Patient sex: M
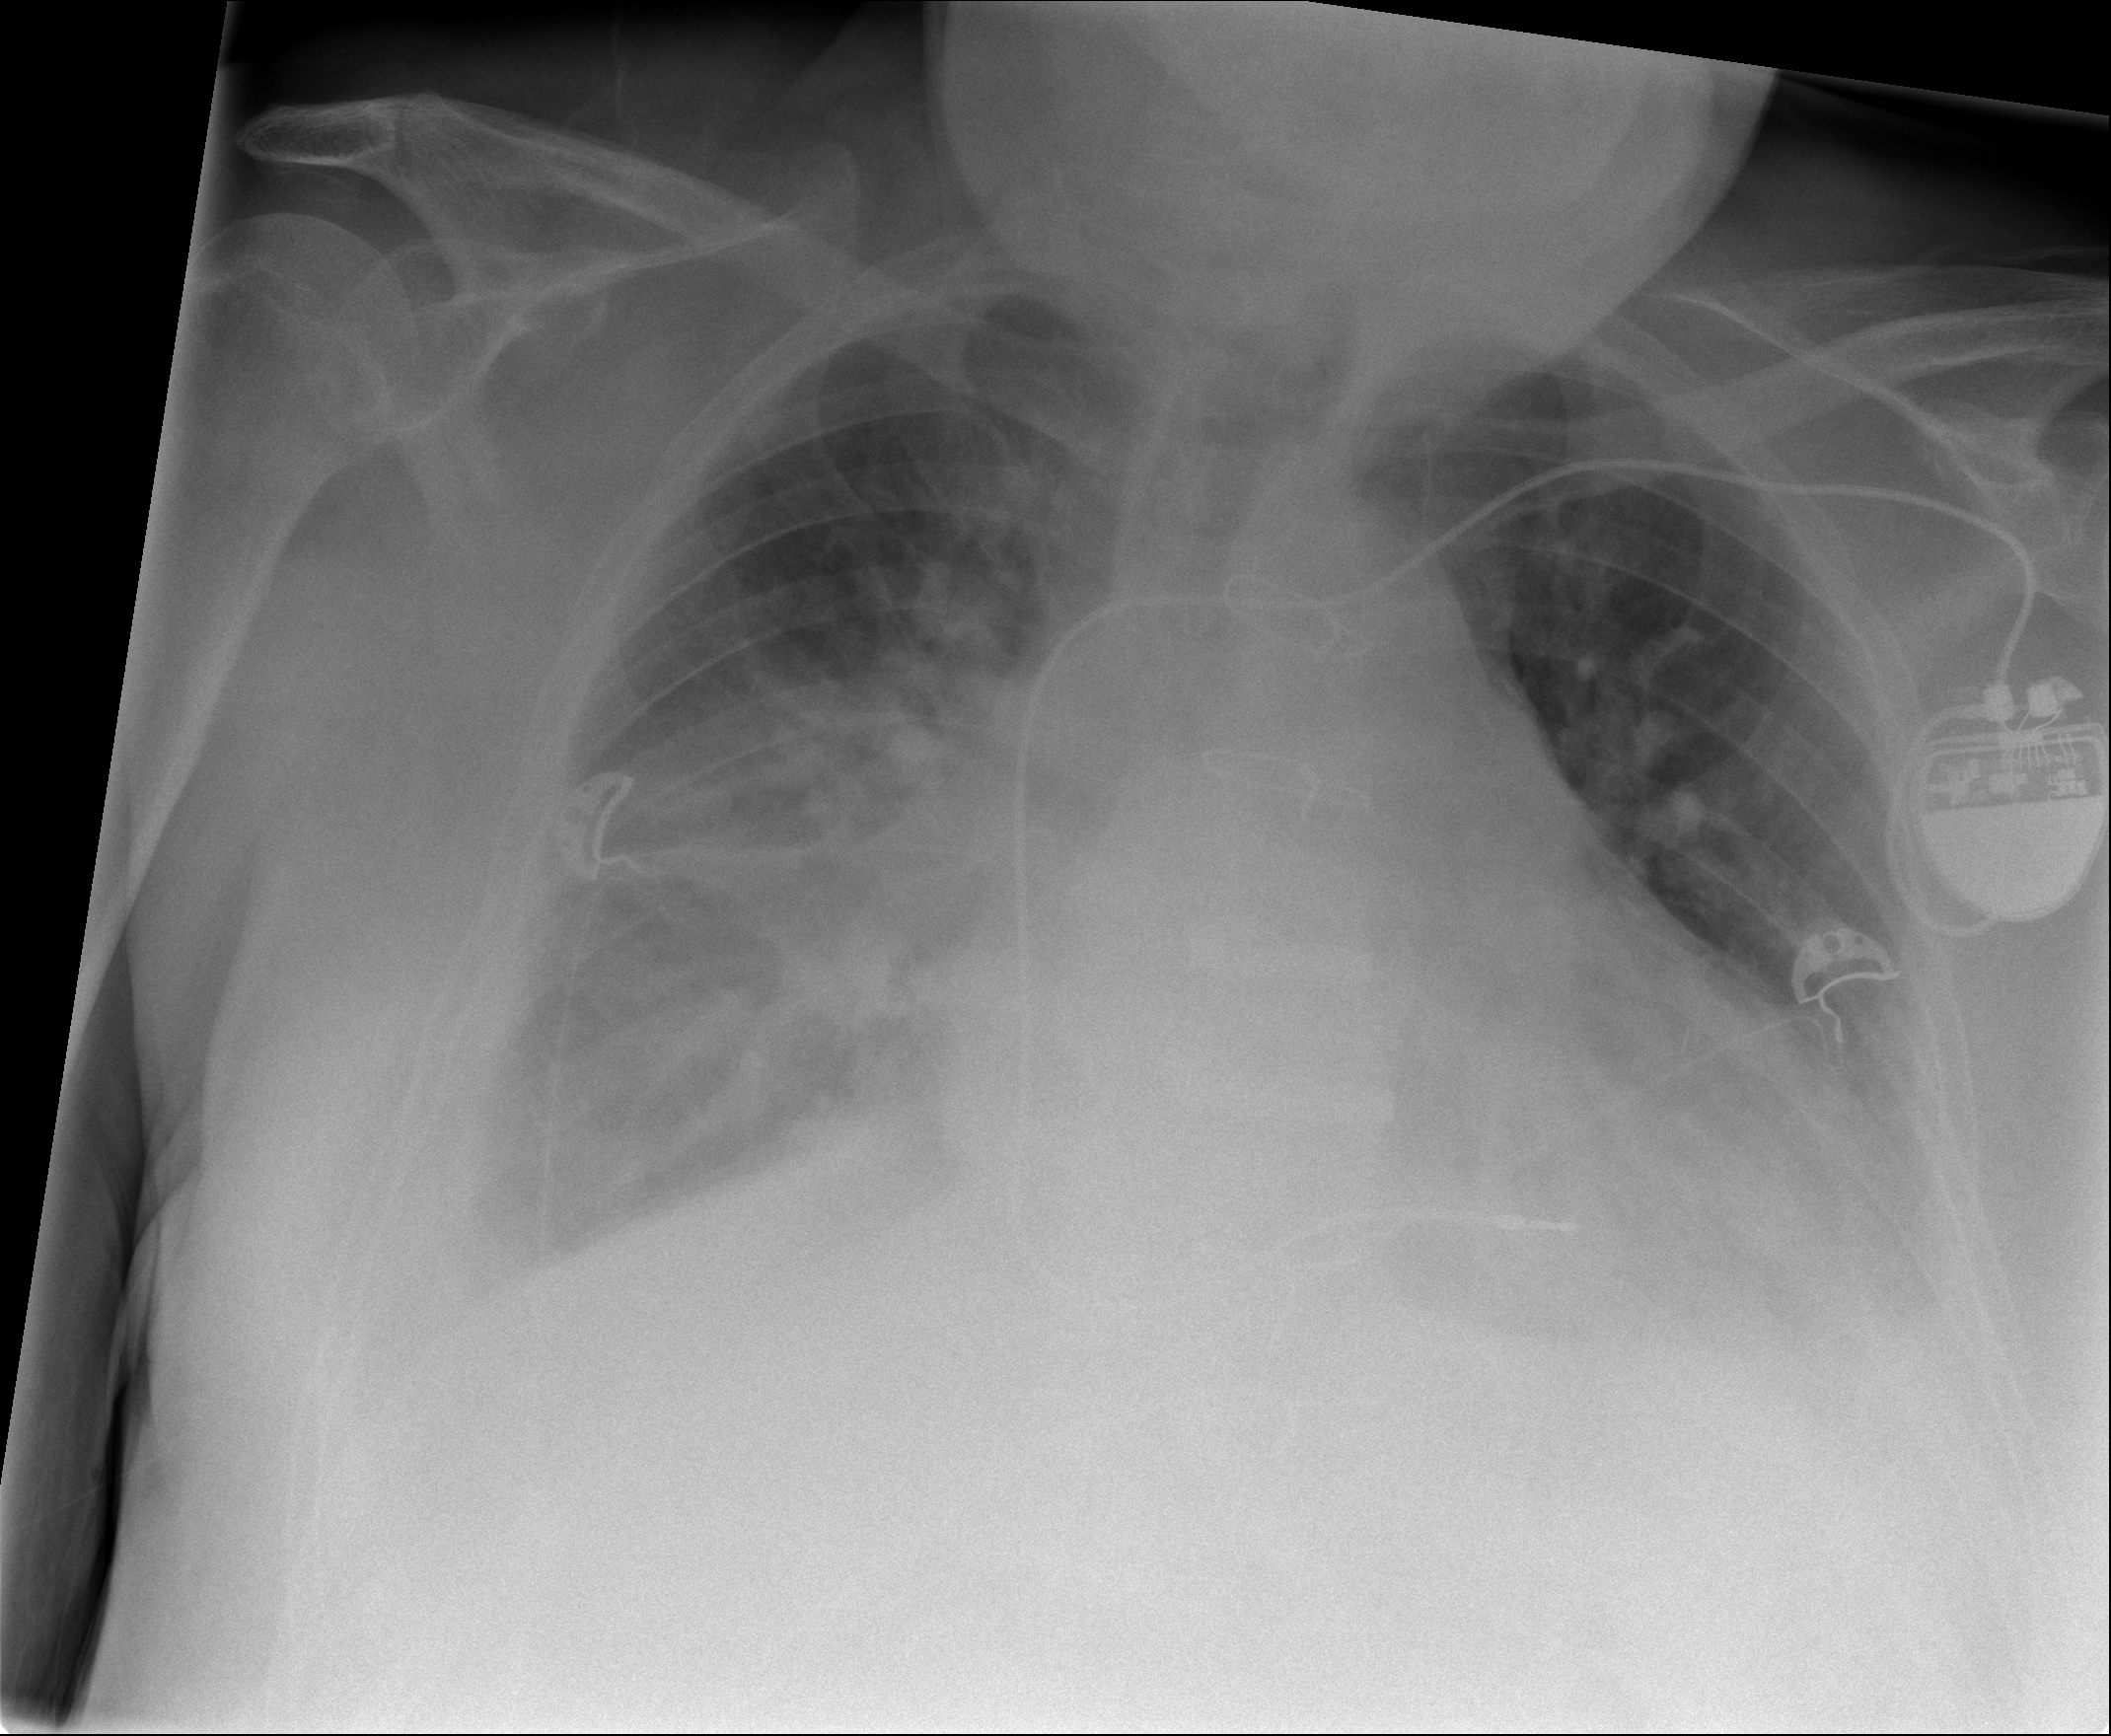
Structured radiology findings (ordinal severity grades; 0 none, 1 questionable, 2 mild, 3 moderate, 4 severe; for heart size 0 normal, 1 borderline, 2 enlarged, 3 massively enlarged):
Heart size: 3
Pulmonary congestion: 2
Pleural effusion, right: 2
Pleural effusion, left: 2
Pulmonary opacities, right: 3
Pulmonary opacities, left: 2
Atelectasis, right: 3
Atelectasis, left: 2